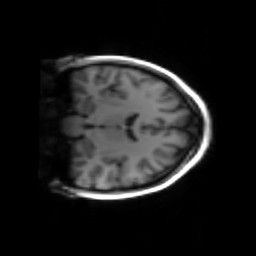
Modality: inplaneT1
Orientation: coronal
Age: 27
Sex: female
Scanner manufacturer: siemens
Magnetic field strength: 3 T
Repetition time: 1.2 s
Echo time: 0.00251 s